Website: bh-photo
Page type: payment
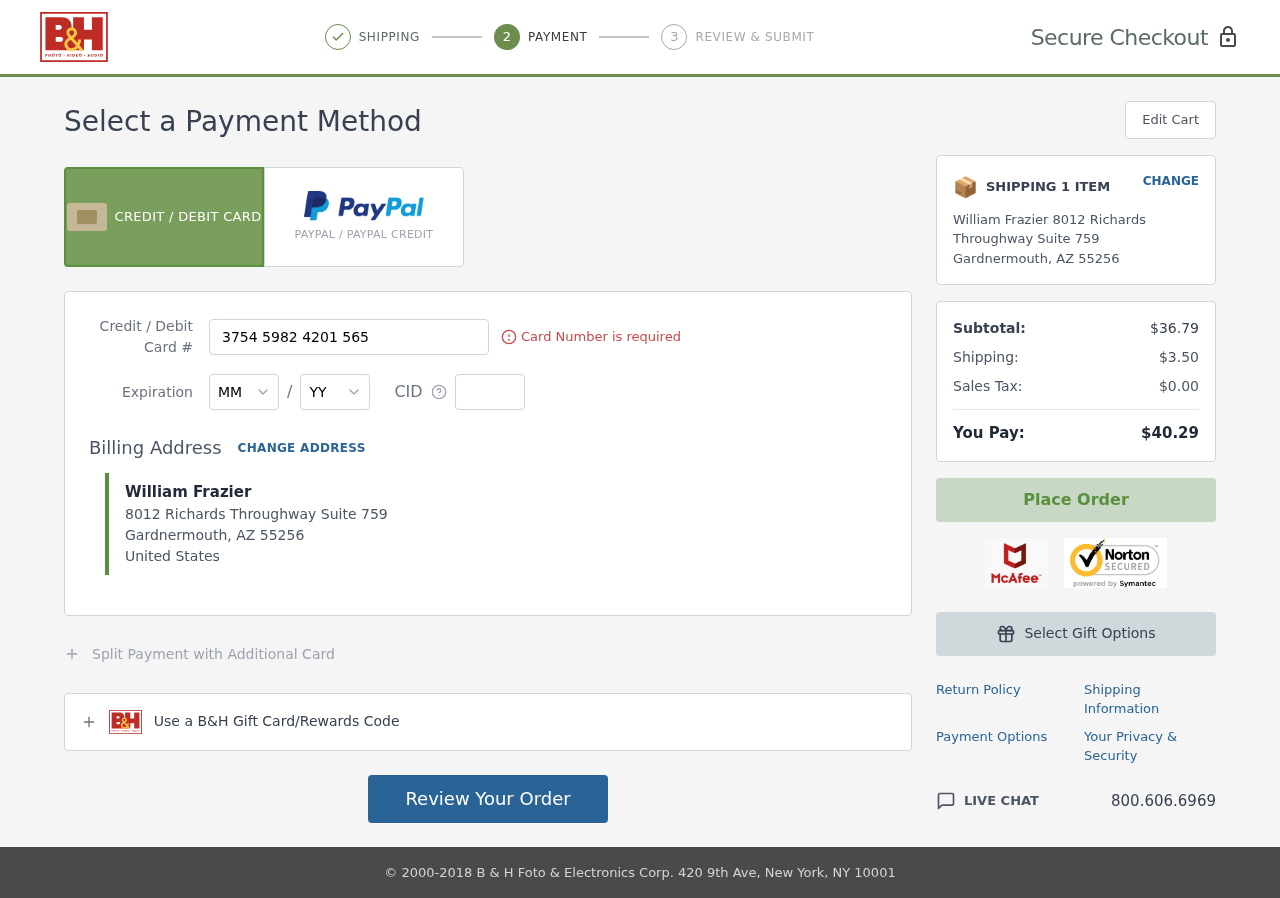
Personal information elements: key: PII_CARD_CVV
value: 6041
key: PII_CARD_EXPIRY_MONTH
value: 11
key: PII_CARD_EXPIRY_YEAR
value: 28
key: PII_CARD_NUMBER
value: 3754 5982 4201 565
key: PII_CITY
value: Gardnermouth
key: PII_COUNTRY
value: United States
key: PII_FULLNAME
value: William Frazier
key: PII_POSTCODE
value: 55256
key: PII_STATE_ABBR
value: AZ
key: PII_STREET
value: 8012 Richards Throughway Suite 759
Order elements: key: ORDER_NUM_ITEMS
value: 1
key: ORDER_SUBTOTAL
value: $36.79
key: ORDER_SHIPPING_COST
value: $3.50
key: ORDER_TAX
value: $0.00
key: ORDER_TOTAL
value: $40.29